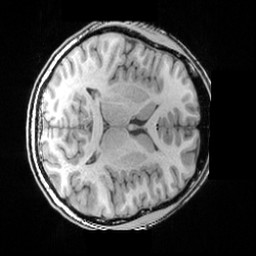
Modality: T1w
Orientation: axial
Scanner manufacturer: siemens
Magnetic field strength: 3 T
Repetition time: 1.63 s
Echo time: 0.00311 s